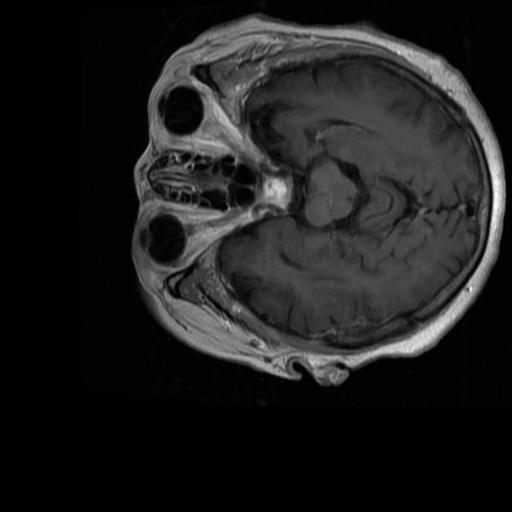
Label: brain_tumor